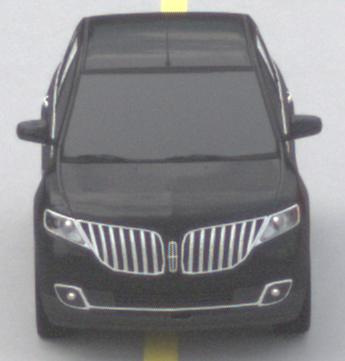
Make: Lincoln
Model: MKX
Detailed model: Gen. 1 CD3
Model produced from: 2010
Model produced until: 2015
Doors: 5
Color: black
Road condition: dry road
Daytime: morning or afternoon
Contrast: low contrast